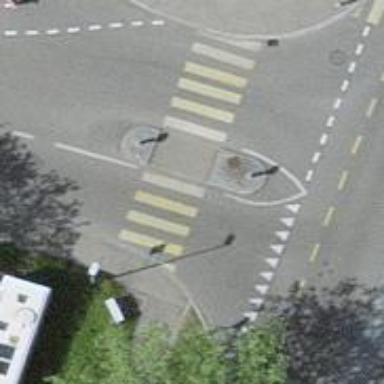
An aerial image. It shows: Uncontrolled crossing with central island on the road.